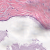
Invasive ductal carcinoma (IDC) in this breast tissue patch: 1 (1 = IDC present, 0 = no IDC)